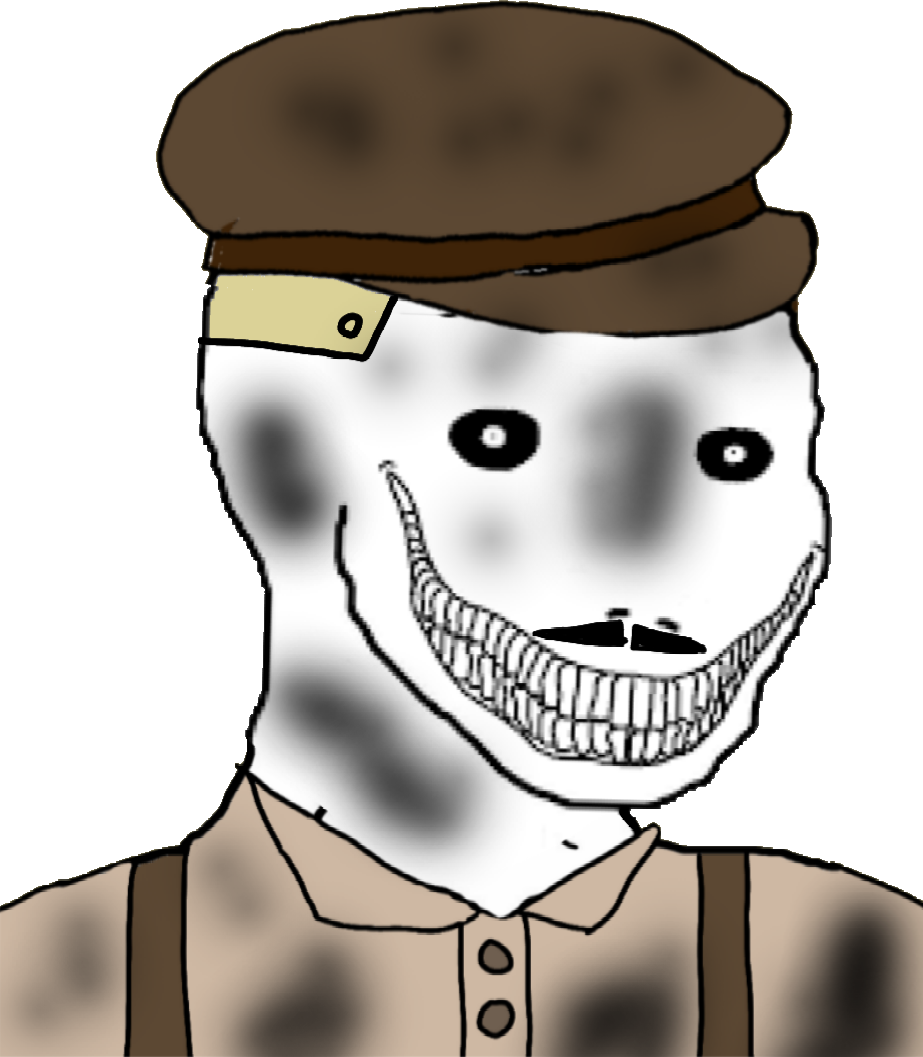
Label: 5_Oomer